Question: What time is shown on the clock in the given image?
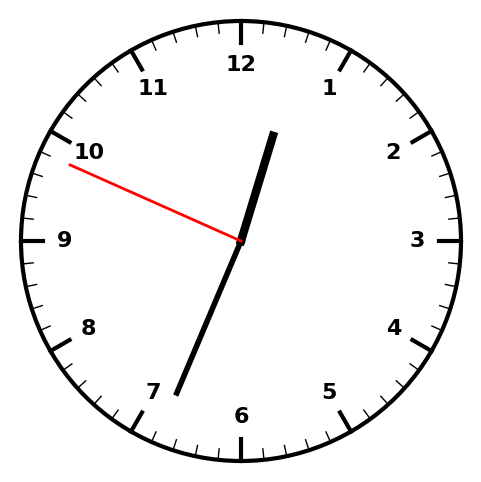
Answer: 12:33:49